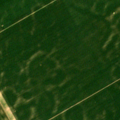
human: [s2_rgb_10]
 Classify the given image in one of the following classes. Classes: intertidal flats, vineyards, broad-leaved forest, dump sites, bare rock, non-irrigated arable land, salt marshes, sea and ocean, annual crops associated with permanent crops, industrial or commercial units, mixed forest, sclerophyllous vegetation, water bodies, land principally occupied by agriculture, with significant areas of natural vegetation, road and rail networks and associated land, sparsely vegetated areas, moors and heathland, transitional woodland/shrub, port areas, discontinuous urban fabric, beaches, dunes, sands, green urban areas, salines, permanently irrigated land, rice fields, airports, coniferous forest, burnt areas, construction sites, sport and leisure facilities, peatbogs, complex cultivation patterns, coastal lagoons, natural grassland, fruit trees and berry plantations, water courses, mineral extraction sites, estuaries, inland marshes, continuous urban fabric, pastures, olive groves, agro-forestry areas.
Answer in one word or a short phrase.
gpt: non-irrigated arable land